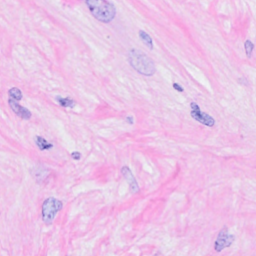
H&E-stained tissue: Breast